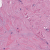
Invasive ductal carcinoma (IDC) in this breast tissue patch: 1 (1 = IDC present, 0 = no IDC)